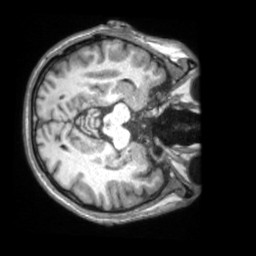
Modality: T1w
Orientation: axial
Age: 37
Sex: male